Interaction volume radius: 5 \u00c5
Interaction volume height: 35 \u00c5
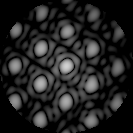
Disorder parameter: 0.1305